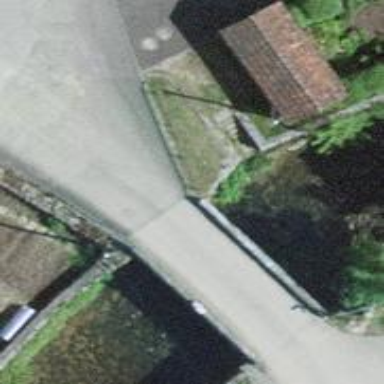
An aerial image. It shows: Residential road with asphalt surface that features bridge.